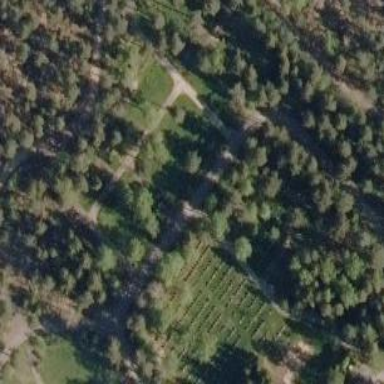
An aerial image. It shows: Memorial site with historic significance.